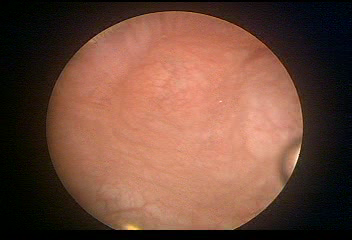
Modality: WLC
Class: Normal mucosa
Bladder cancer association: No